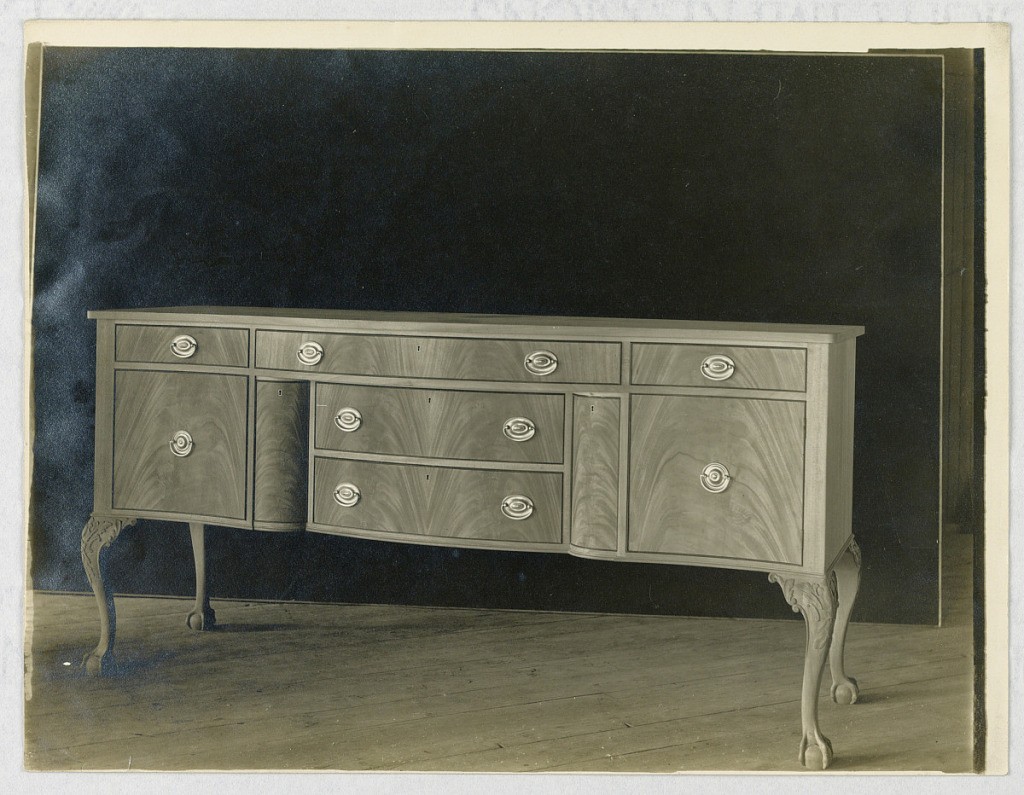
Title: Sideboard with Four Legs and Tri-Partite Front
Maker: A.N. Davenport Co.
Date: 1900–05
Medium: Black and white photograph on white paper
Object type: Photograph
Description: Oblong sideboard with 4 cabriole legs with animal paw feet, serpentine tri-partite front, and 2 drawers in recessed center section, flanked by 2 doors and topped by 3 conforming drawers.